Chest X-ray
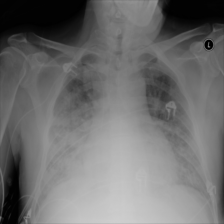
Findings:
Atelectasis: negative
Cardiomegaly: negative
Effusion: negative
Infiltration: negative
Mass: negative
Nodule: negative
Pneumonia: negative
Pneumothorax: negative
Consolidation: negative
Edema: positive
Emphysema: negative
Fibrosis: negative
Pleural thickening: negative
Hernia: negative